Question: I would like to request JSON data via YQL..
This url represents the json object i would like to display:
'''
http://localhost:8387/nscalemc/rest/mon/resourcestatus.json
'''
So i changed the url to:
'''
var yqlUrl = "http://query.yahooapis.com/v1/public/yql?q=select%20*%20from%20html%20where%20url%3D%27http%3A%2F%2Flocalhost%3A8387%2Fnscalemc%2Frest%2Fmon%2Fresourcestatus.json%27%0A&format=json&callback=?"
'''
And finally the getJSON() call:
'''
$.getJSON(yqlUrl, function(data) {alert("data");});
'''
The request returns null...

Any solution to solve this? Thanks in advance!
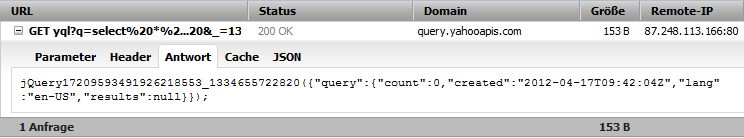
Answer: The web cannot access 'localhost'. Think about it: 'localhost' points to 127.0.0.1, which is the address of the machine the program is running on. In the case of your browser, this is your machine; in the case of the Yahoo API servers, it's machine. So it can't work.